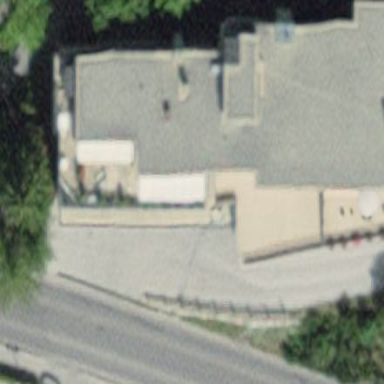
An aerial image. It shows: Residential building with flat roof.